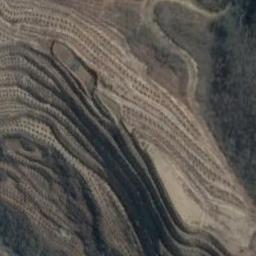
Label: terrace